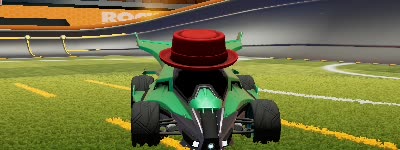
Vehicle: aftershock